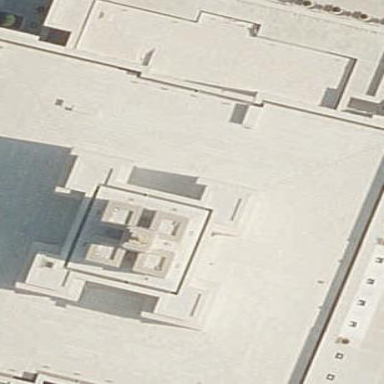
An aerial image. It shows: Temple that serves as place of worship.